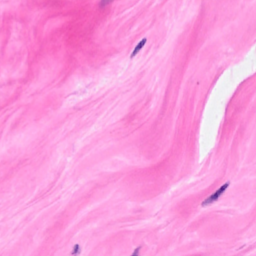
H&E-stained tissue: Breast